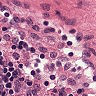
Metastatic tissue present: no